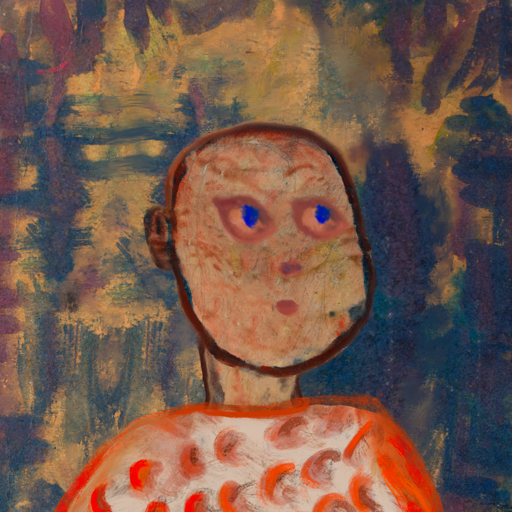
Background: InTheSun, Head And Neck Side: Orphan, Face Side: Mother_And_Son_Mother, Bust: Rupkatha, Hair Side: Blank, Head Accessory: Blank, Second Necklace: Blank, Necklace: Blank, Baby: Blank